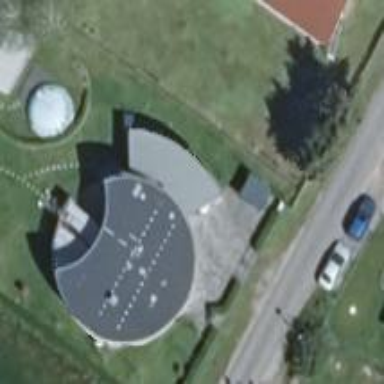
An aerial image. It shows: House with flat dark grey roof.